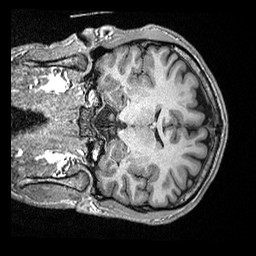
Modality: T1w
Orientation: coronal
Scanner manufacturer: ge
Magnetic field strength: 3 T
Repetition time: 2.349 s
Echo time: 0.002968 s